Question:
I want to add this direction indicator in my map, this is my coode for enable this indicator, but it not displayed yet.
'''
UiSettings mUiSettings = mMap.getUiSettings();
mUiSettings.setCompassEnabled(true);
'''
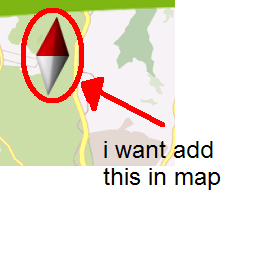
Answer: Though you enable compass in settings, the direction compass will be visible only after you change the bearing of the map from the default. So if you have enabled touch gestures, then you can rotate the map with your fingers to changed the bearing and you will start seeing the compass